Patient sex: M
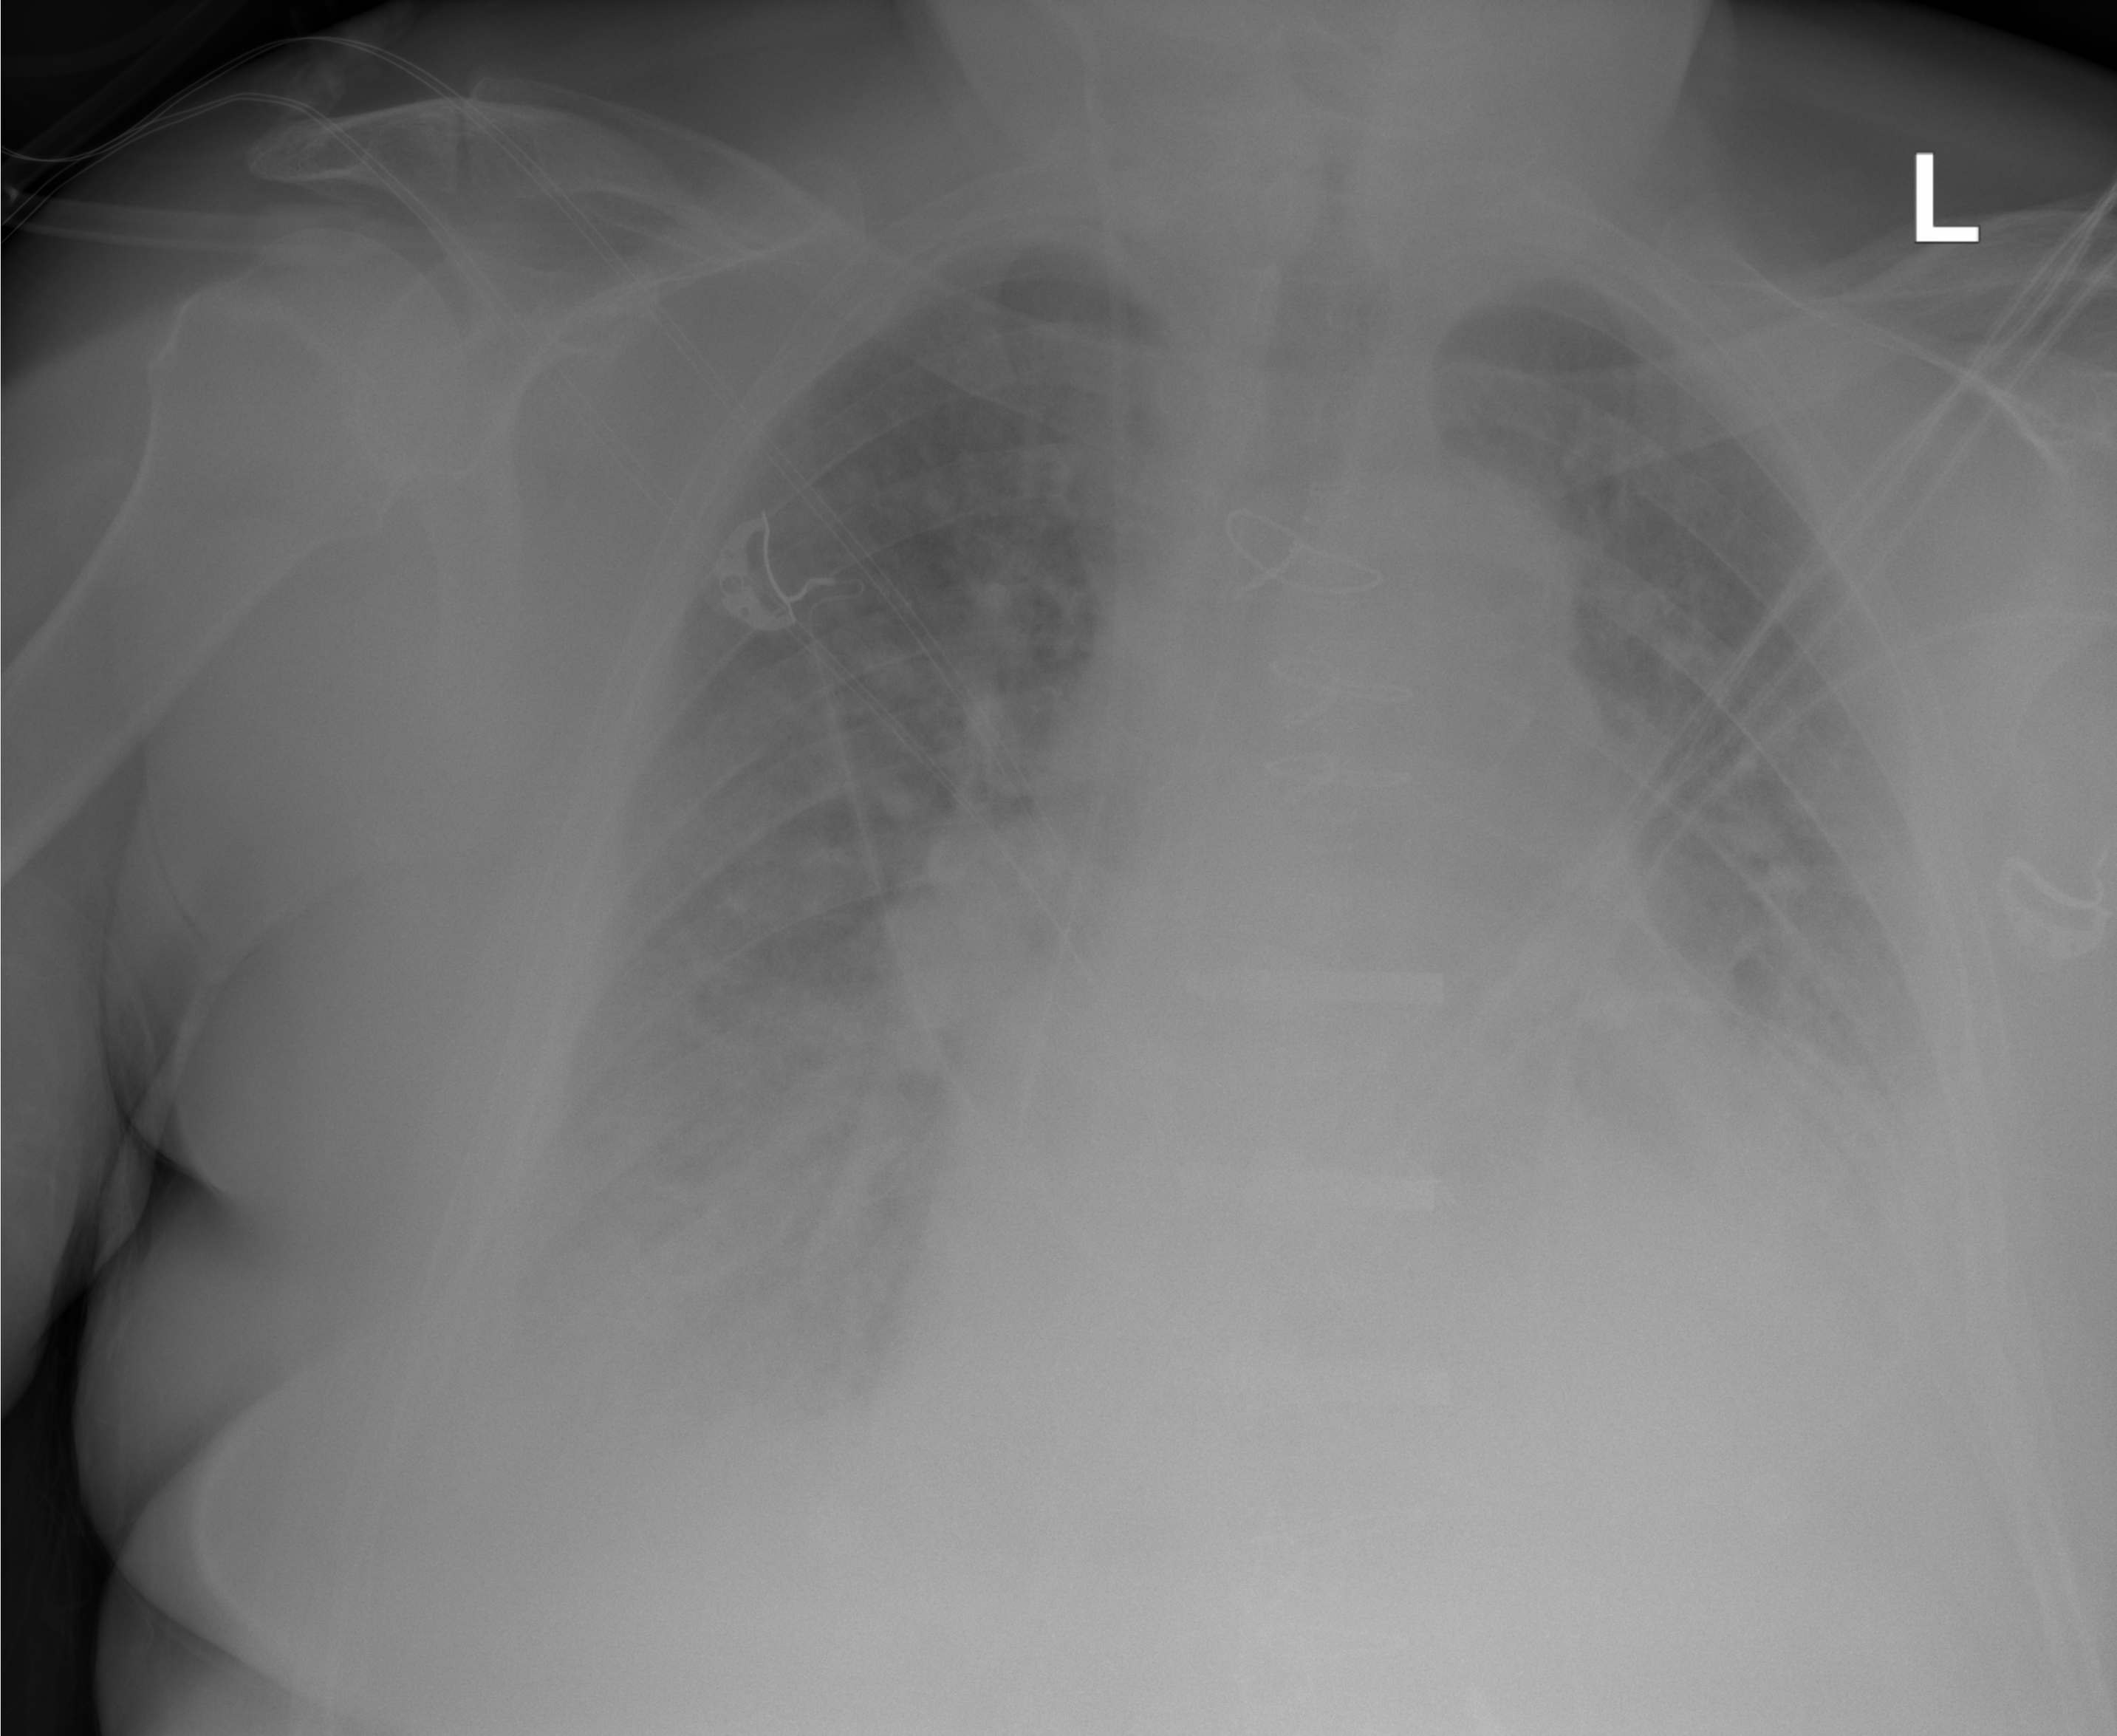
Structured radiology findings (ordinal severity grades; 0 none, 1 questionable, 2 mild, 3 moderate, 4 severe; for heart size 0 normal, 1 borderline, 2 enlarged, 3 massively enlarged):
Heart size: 2
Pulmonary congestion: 2
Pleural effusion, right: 2
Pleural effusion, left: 2
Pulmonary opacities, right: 2
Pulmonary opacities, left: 1
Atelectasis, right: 2
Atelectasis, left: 2